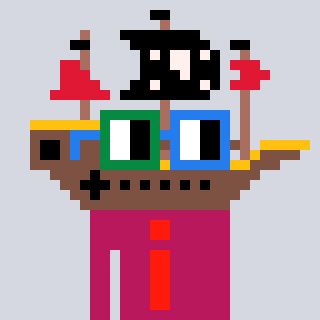
a pixel art character with square green and blue glasses, a pirateship-shaped head and a darkpink-colored body on a cool background